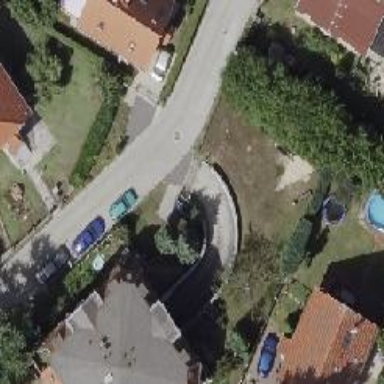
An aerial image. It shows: Residential road.